Interaction volume radius: 5 \u00c5
Interaction volume height: 10 \u00c5
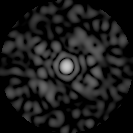
Disorder parameter: 0.83